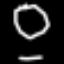
Label: octagon